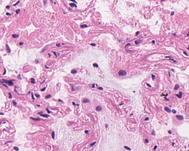
Tumor epithelial tissue: no
Tumor-associated stroma tissue: no
Normal tissue: yes